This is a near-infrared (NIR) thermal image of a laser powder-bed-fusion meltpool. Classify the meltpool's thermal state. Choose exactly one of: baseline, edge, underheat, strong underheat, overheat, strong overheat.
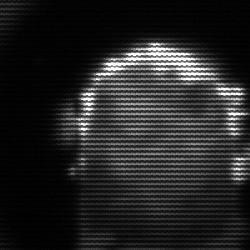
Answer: baseline